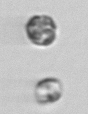
Label: Thalassiosira_sp_aff_mala